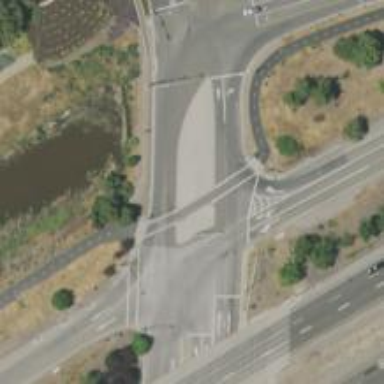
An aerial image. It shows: Asphalt footway with marked crossing and pedestrian island.